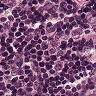
Metastatic tissue present: yes